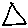
Label: triangle